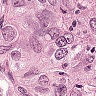
Metastatic tissue present: yes